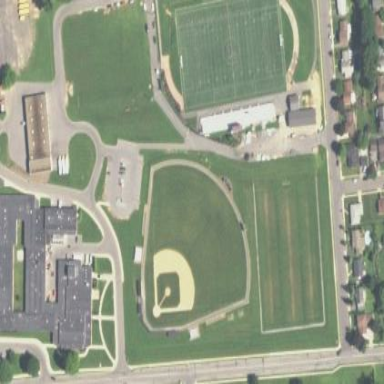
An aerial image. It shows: Baseball pitch for leisure land activities.